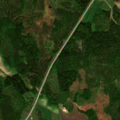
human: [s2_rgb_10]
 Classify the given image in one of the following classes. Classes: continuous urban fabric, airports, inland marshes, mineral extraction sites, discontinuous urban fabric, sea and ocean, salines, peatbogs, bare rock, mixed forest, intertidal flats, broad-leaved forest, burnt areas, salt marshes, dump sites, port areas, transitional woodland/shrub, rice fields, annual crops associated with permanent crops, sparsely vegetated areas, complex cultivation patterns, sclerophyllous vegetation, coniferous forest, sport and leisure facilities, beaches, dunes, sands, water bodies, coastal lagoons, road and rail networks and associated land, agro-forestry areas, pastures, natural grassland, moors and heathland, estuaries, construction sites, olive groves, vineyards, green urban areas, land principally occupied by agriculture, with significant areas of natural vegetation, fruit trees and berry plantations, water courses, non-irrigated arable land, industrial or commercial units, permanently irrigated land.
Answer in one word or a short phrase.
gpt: land principally occupied by agriculture, with significant areas of natural vegetation, mixed forest, transitional woodland/shrub